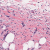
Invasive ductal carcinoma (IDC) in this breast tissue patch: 1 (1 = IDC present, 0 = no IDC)